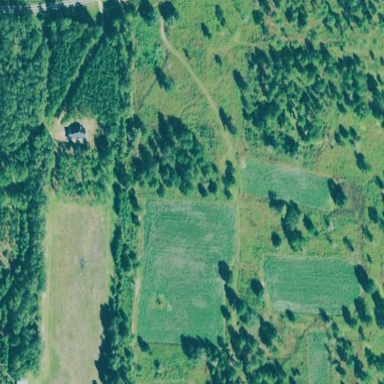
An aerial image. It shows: Farmland with forage crops.